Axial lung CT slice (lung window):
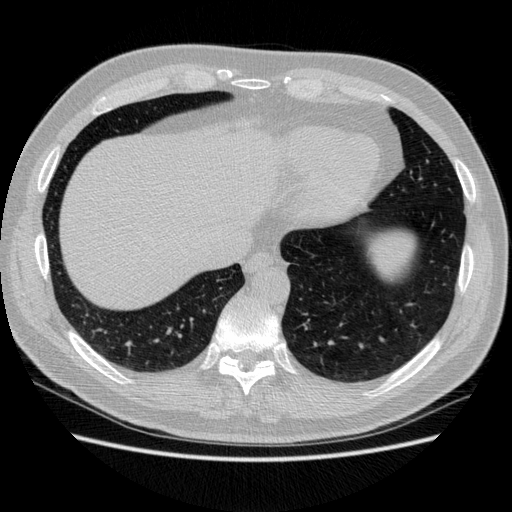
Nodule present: no